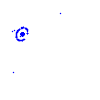
Particle: pion